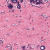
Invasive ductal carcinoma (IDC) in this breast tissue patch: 0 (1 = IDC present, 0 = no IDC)